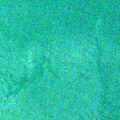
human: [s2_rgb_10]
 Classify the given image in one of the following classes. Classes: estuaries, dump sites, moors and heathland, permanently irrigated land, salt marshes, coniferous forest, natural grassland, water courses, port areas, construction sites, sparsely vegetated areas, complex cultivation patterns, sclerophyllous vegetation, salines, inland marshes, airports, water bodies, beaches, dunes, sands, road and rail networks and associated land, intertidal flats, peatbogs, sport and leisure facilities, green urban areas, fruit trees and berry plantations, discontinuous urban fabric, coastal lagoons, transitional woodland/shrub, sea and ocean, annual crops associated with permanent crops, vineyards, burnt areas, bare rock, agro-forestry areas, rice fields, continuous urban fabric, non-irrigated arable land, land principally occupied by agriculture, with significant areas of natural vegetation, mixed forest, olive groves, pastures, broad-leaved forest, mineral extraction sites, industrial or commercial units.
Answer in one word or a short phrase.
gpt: sea and ocean